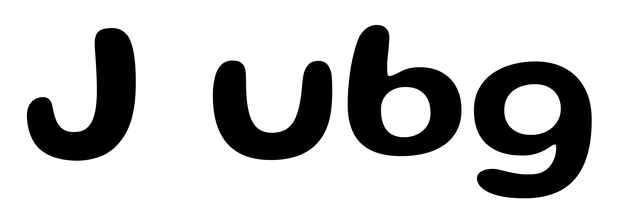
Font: Gluten_Medium